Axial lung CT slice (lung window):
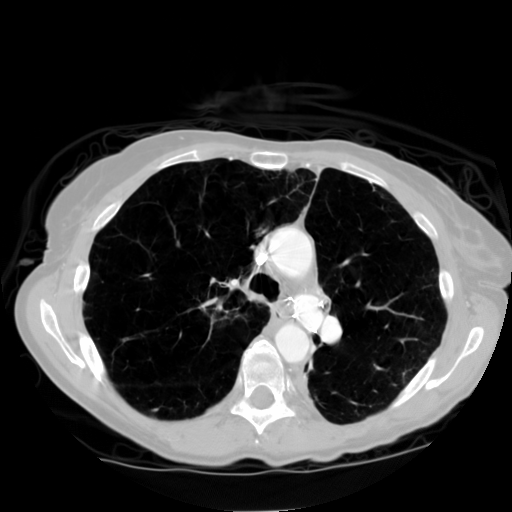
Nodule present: no